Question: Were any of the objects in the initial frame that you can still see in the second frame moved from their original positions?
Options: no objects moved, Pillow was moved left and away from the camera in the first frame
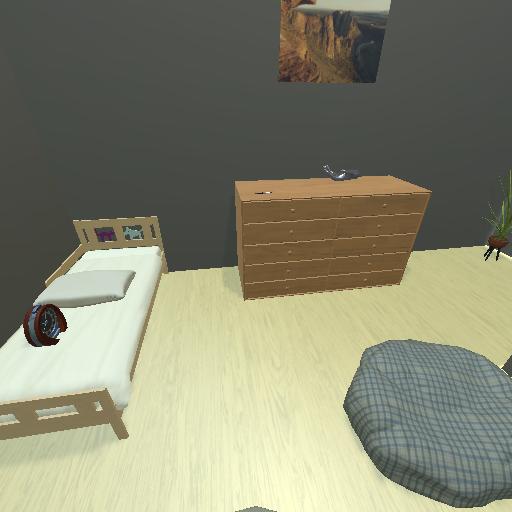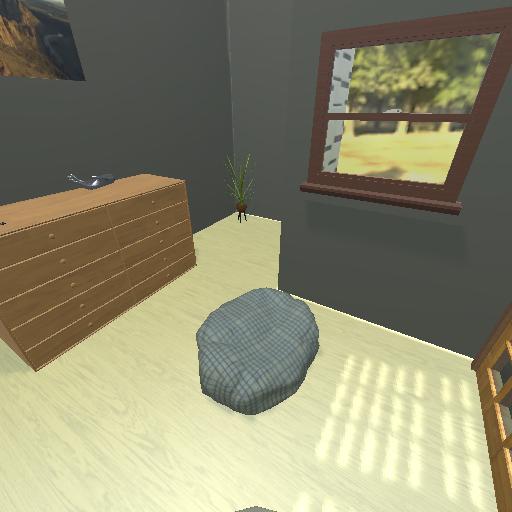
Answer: no objects moved